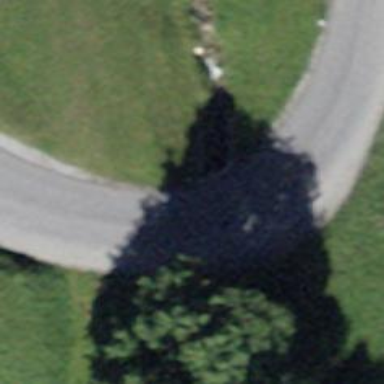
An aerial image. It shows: Culvert tunnel.